Question:
I have updated this from the original post, now I can add/remove items but the last item left gets stuck ... it seems to be to do with the button states... the last item's "del" button will be grayed out... also the "add new item" button seems to sometimes affect this when clicking. Also if you have any other observations about how my probably crude code could be improved....
'''
package com.jlab.inventory;
import javax.swing.*;
import java.awt.*;
import java.awt.event.*;
public class Item extends JPanel implements ActionListener {
private static final long serialVersionUID = 1L;
JTextField volume = new JTextField("#vol");
JButton deleteItem = new JButton("-del");
Inventory inventory;
public Item(Inventory inv) {
deleteItem.addActionListener(this);
this.setBackground(Color.gray);
this.setPreferredSize(new Dimension(400, 50));
this.add(volume);
this.add(deleteItem);
inventory = inv;
}
public void actionPerformed(ActionEvent e) {
System.out.println("item action");
inventory.removeItem(this);
}
}
package com.jlab.inventory;
import java.awt.Color;
import javax.swing.*;
import java.awt.*;
import java.util.ArrayList;
import java.awt.event.*;
public class Inventory implements ActionListener {
JTextField volumeTotal = new JTextField("Volume Total Value"); // count total item Volume
JFrame window = new JFrame(); // new items to be added during run
JButton newItemButton = new JButton("Add new item");
public ArrayList<Item> itemList = new ArrayList<Item>(); // not static
public static void main(String args[]) {
Inventory store = new Inventory();
store.runStore();
}
public Inventory() { // constructor initializes program's main interface and data
newItemButton.addActionListener(this);
window.setPreferredSize(new Dimension(460, 700));
window.setLayout(new FlowLayout());
window.add(volumeTotal);
window.add(newItemButton);
window.pack();
window.setVisible(true);
}
public void runStore() {
System.out.println("revalidating");
window.revalidate();
}
public void actionPerformed(ActionEvent e) {
System.out.println("adding new item");
itemList.add(new Item(this));
System.out.println(itemList.size());
window.add(itemList.get(itemList.size()-1));
runStore();
}
public void removeItem(Item item) { // -removes Item passed in: from ArrayList + GUI
itemList.remove(item);
window.remove(item);
runStore();
}
//addItem(Item i) {
// add item to arraylist
// add item to gui
//}
}
'''
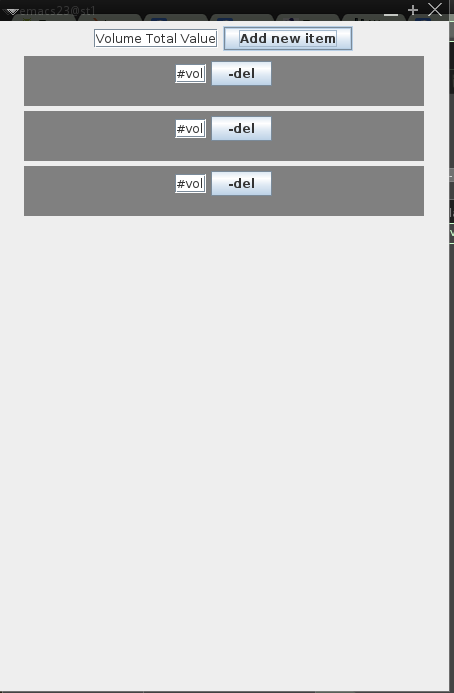
Answer: When modifying the contents of a visible container, you have to validate and repaint it. So I modified your 'removeItem()' method like below and it works now.
'''
public void removeItem(Item item) { // -removes Item passed in: from ArrayList + GUI
itemList.remove(item);
window.remove(item);
window.validate();
window.repaint();
runStore();
}
'''